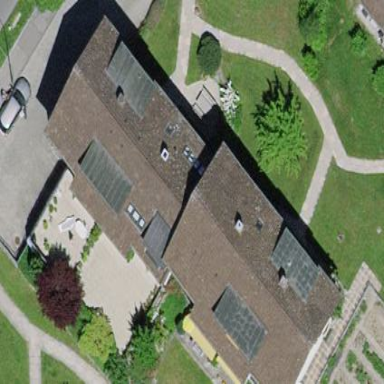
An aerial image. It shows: Residential building.